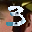
Label: 3